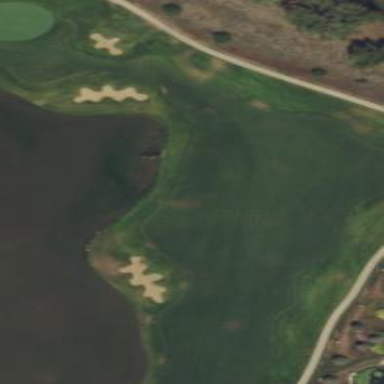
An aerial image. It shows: Rough area on grassy golf course.